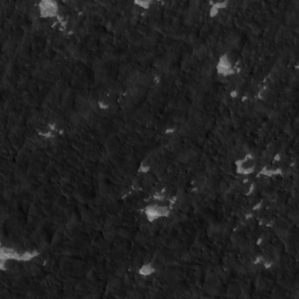
Label: non_frost